Field crop: maize
Growth stage: 2
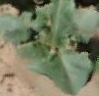
Species: datura